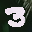
Label: 3